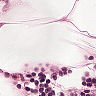
Metastatic tissue present: no